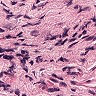
Metastatic tissue present: no